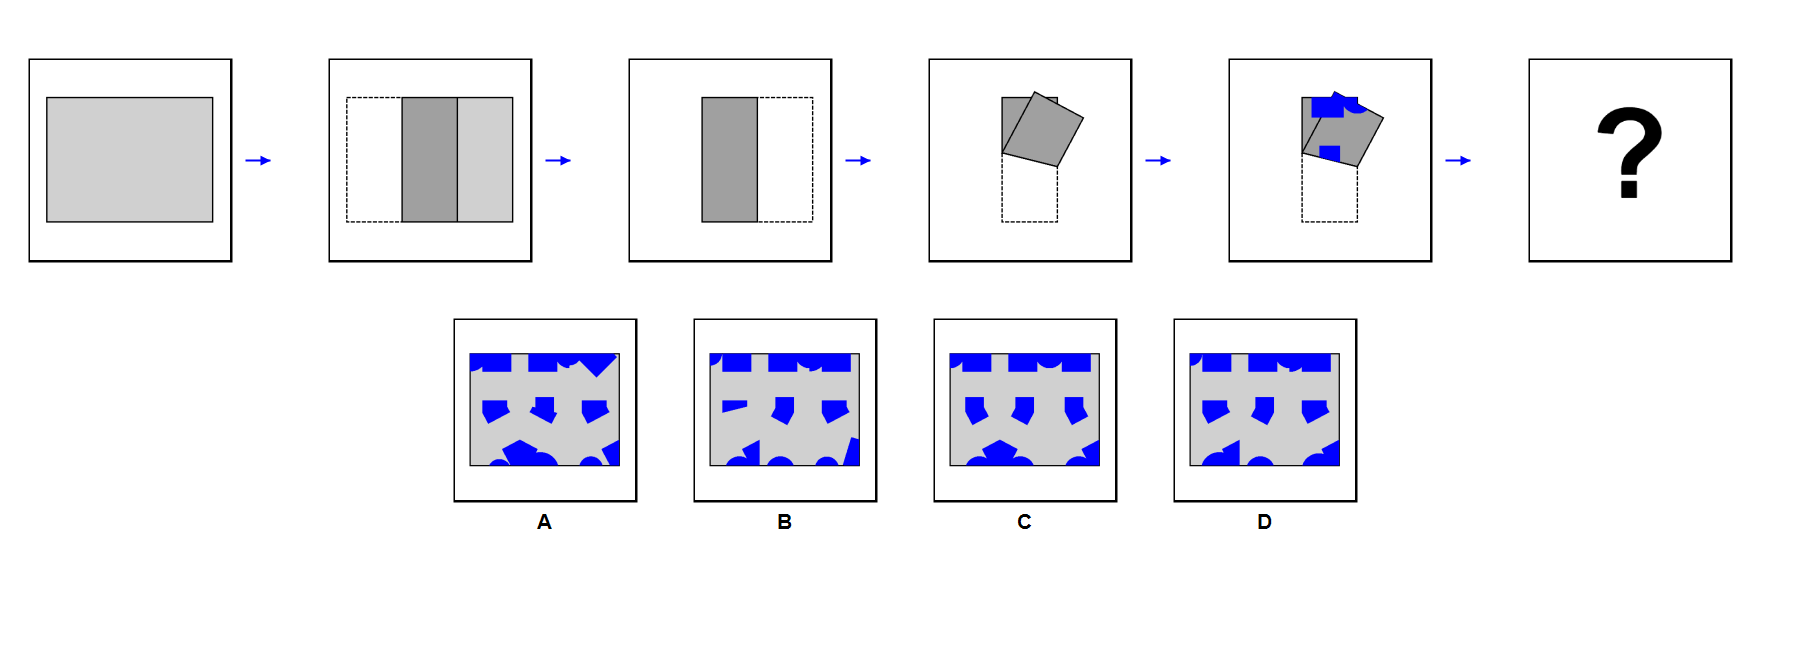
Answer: C